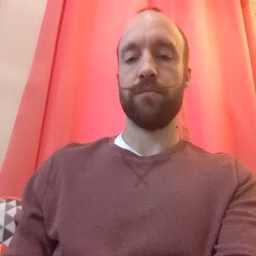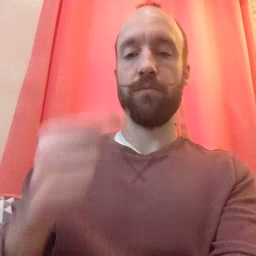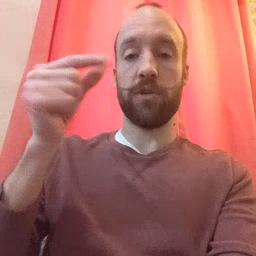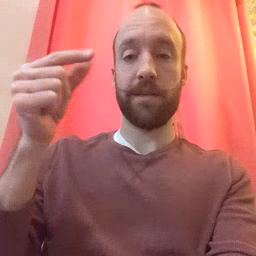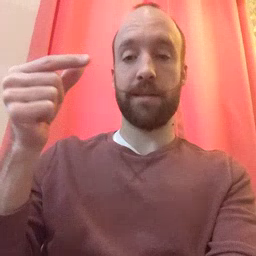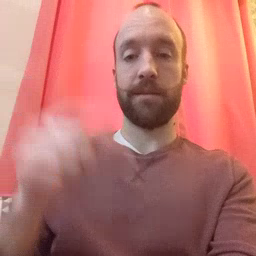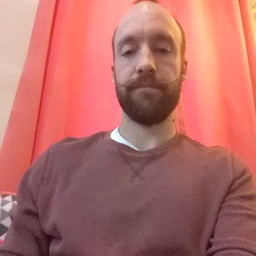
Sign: green